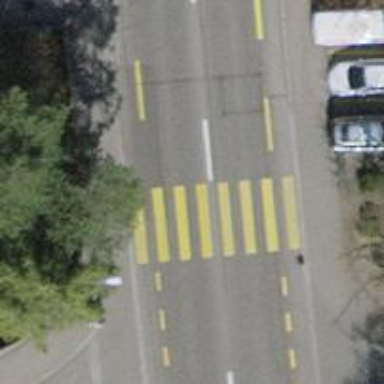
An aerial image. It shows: Uncontrolled zebra crossing on the road.